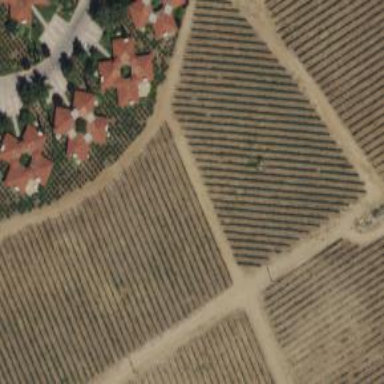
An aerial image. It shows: Beautiful vineyard in the countryside.